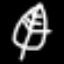
Label: leaf